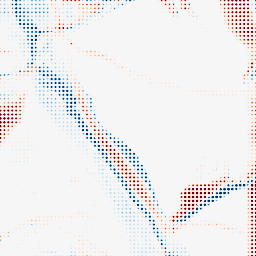
Category: morphological
Decomposition family: morphological_rect
Decomposition parameters: operation: average
width: 50
height: 10
Upsampling method: sinc_blackman
Upsampling parameters: scale: 8
kernel_size: 4
Upsampling scale: 8